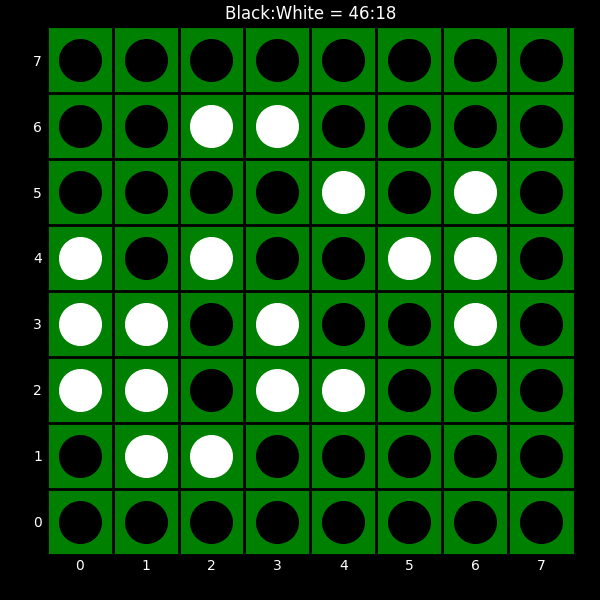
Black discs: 46
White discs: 18